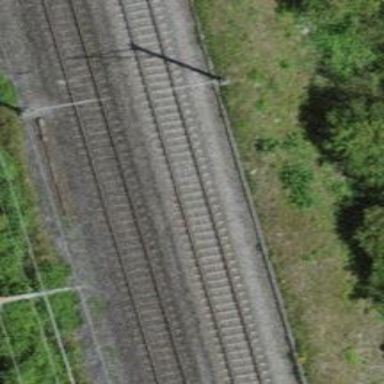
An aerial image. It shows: Single railway track with electrification through contact line.